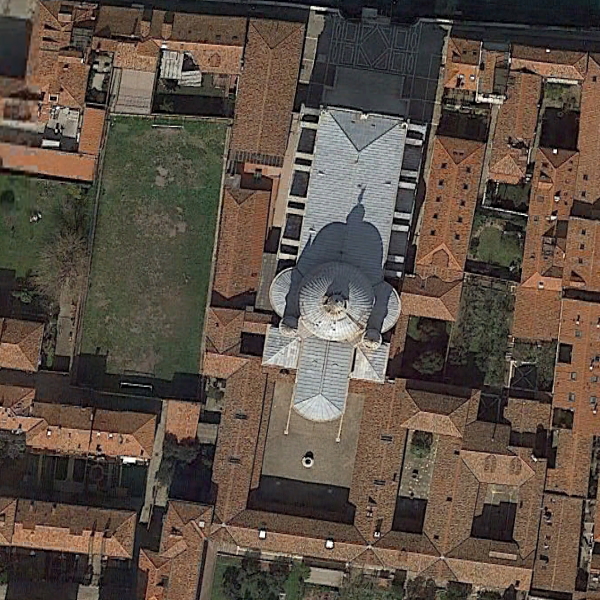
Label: Church